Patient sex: F
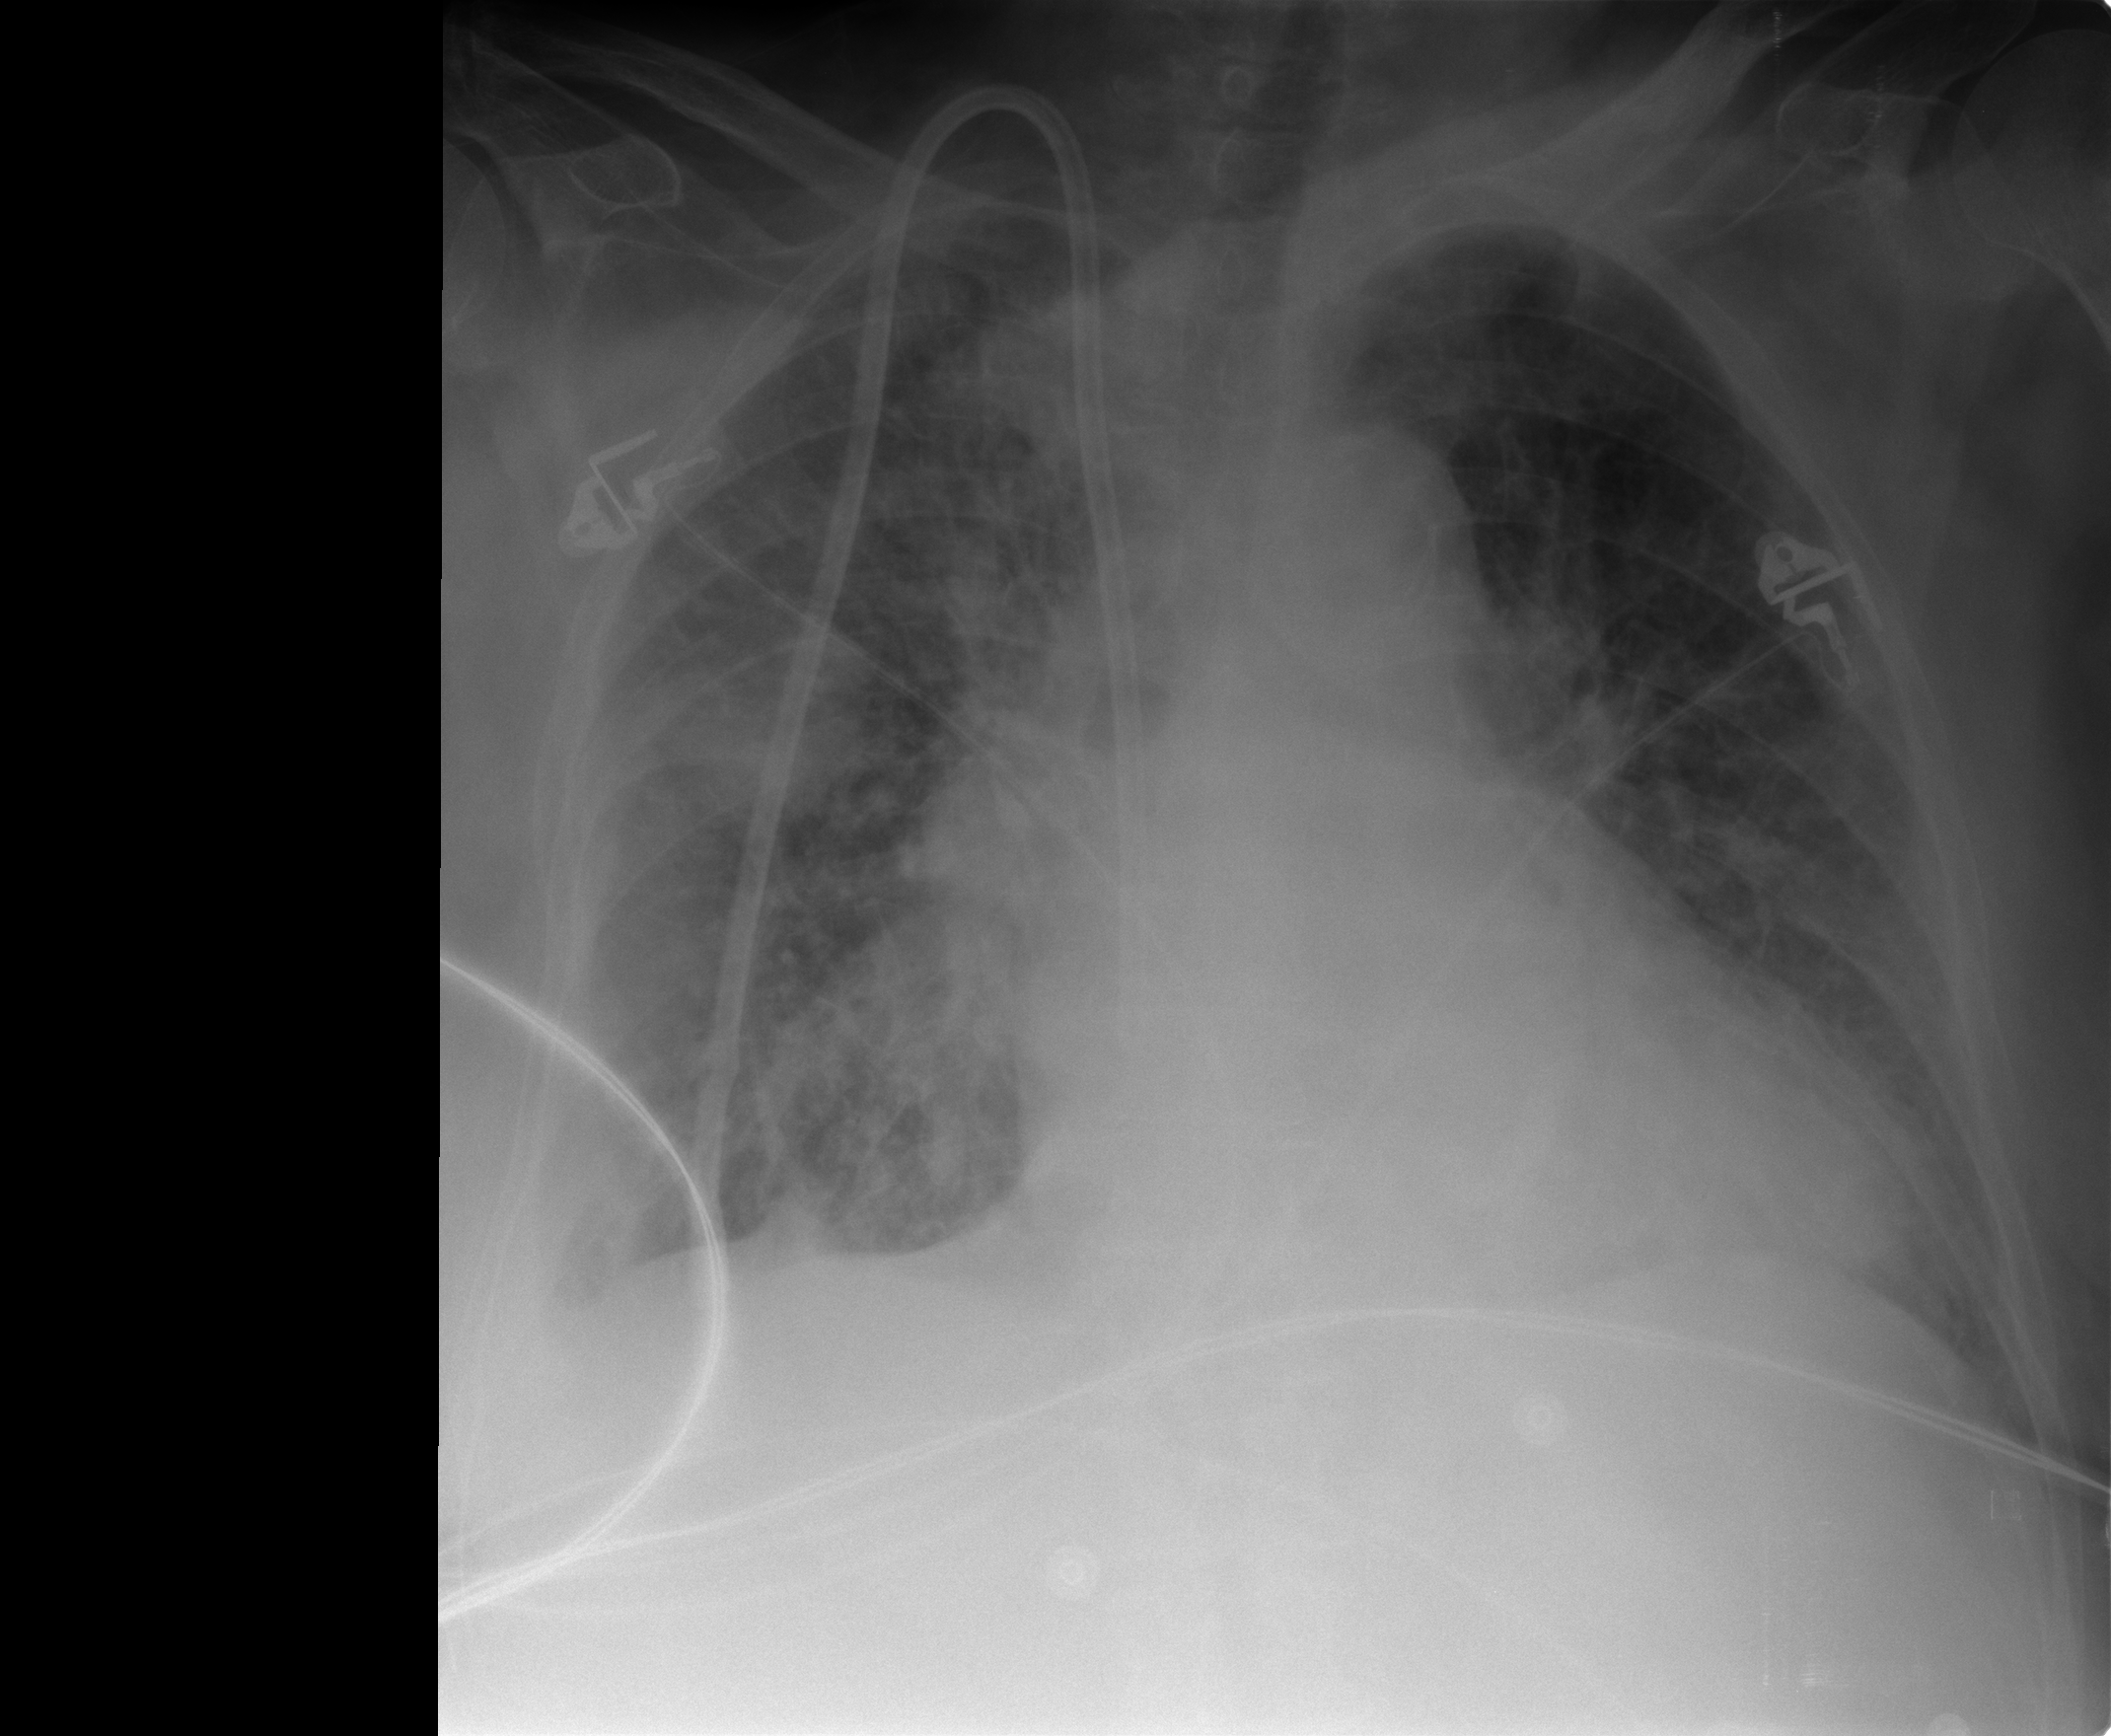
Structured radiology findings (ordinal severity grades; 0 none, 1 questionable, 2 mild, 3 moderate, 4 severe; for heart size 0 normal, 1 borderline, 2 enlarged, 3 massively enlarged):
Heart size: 2
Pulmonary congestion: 2
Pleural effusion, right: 2
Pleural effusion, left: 0
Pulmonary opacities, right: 4
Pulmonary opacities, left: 3
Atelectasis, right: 2
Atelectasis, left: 2